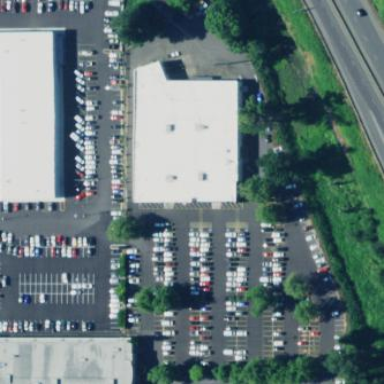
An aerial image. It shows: Building housing car shop.